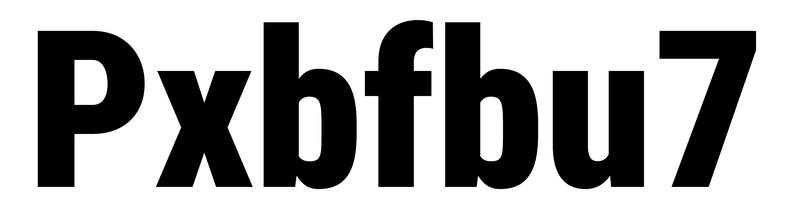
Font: Roboto_Condensed_Black